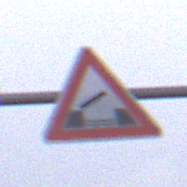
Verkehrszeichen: BeweglicheBruecke
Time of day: MorningAfternoon
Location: Outdoor (Urban)
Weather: PartlyCloudy
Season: NotSpecified
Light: Natural